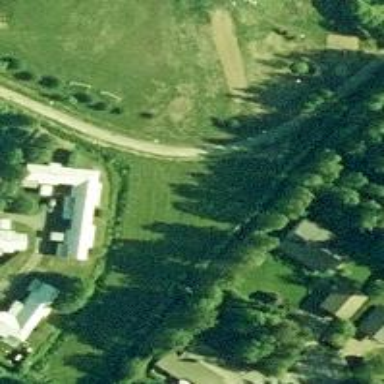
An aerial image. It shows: Cycleway.